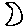
Label: moon